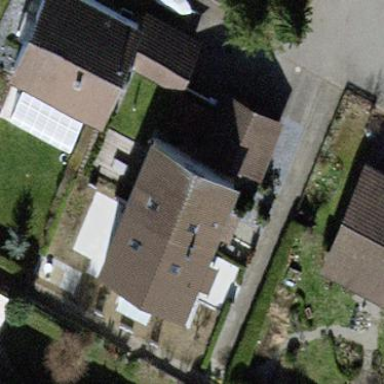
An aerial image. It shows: Semidetached house with gabled roof oriented across.